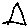
Label: triangle